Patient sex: M
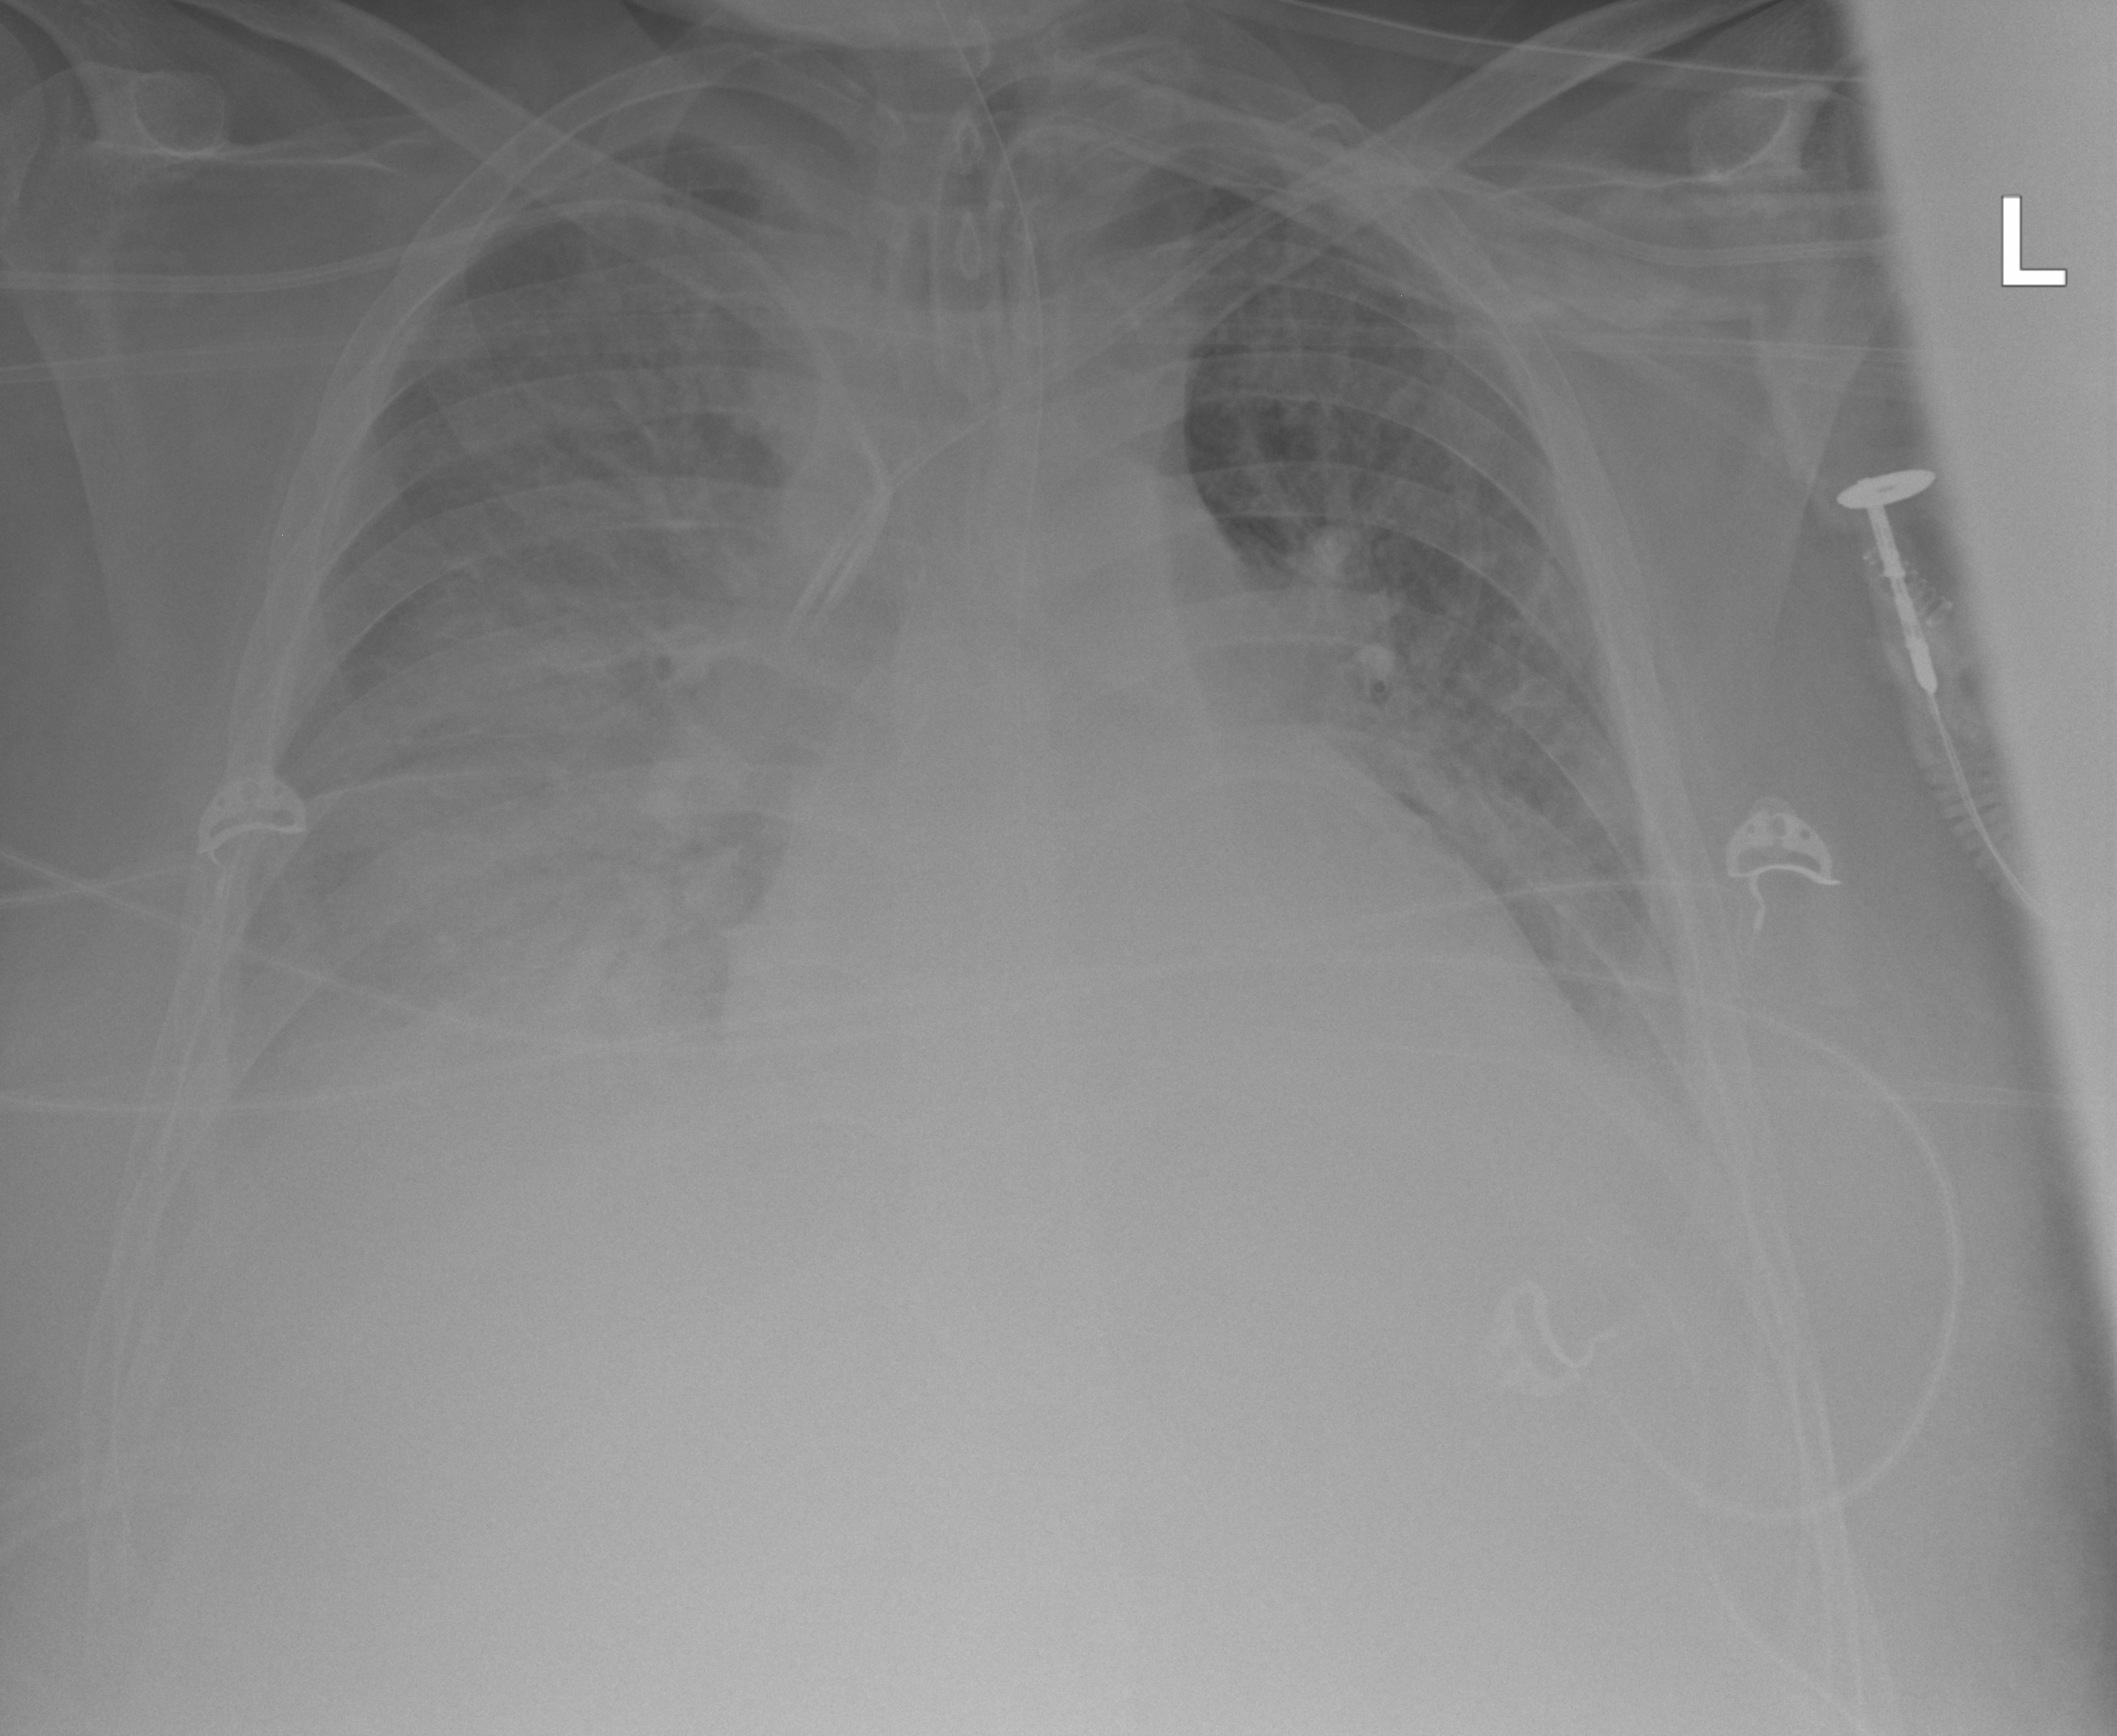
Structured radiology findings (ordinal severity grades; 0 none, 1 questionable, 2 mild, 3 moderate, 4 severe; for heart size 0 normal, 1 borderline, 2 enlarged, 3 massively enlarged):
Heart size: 1
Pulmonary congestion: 2
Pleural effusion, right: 2
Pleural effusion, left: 2
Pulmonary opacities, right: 3
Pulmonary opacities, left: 1
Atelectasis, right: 3
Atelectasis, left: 2